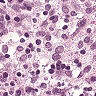
Metastatic tissue present: no